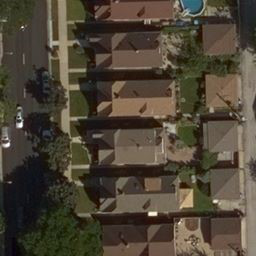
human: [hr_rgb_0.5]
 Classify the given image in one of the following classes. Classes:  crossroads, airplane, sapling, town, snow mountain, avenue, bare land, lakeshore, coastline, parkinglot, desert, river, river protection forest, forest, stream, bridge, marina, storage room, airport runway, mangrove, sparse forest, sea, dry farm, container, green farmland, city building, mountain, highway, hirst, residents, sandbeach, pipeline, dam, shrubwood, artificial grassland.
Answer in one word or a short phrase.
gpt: residents